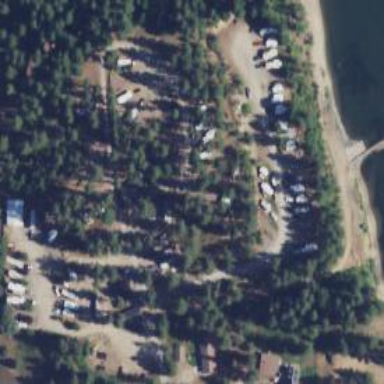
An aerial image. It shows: Caravan site with sanitary dump station available.